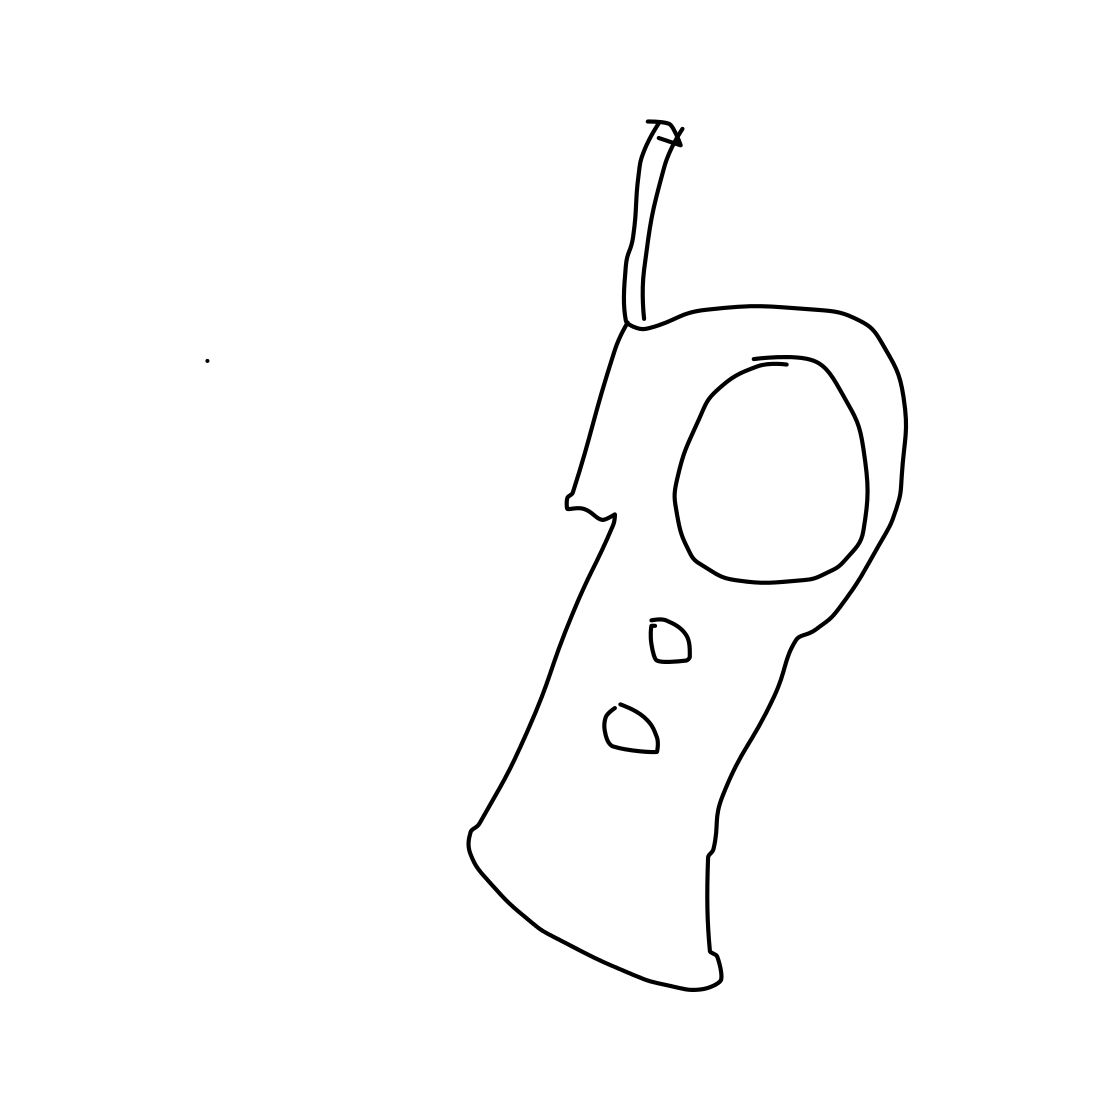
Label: walkie talkie